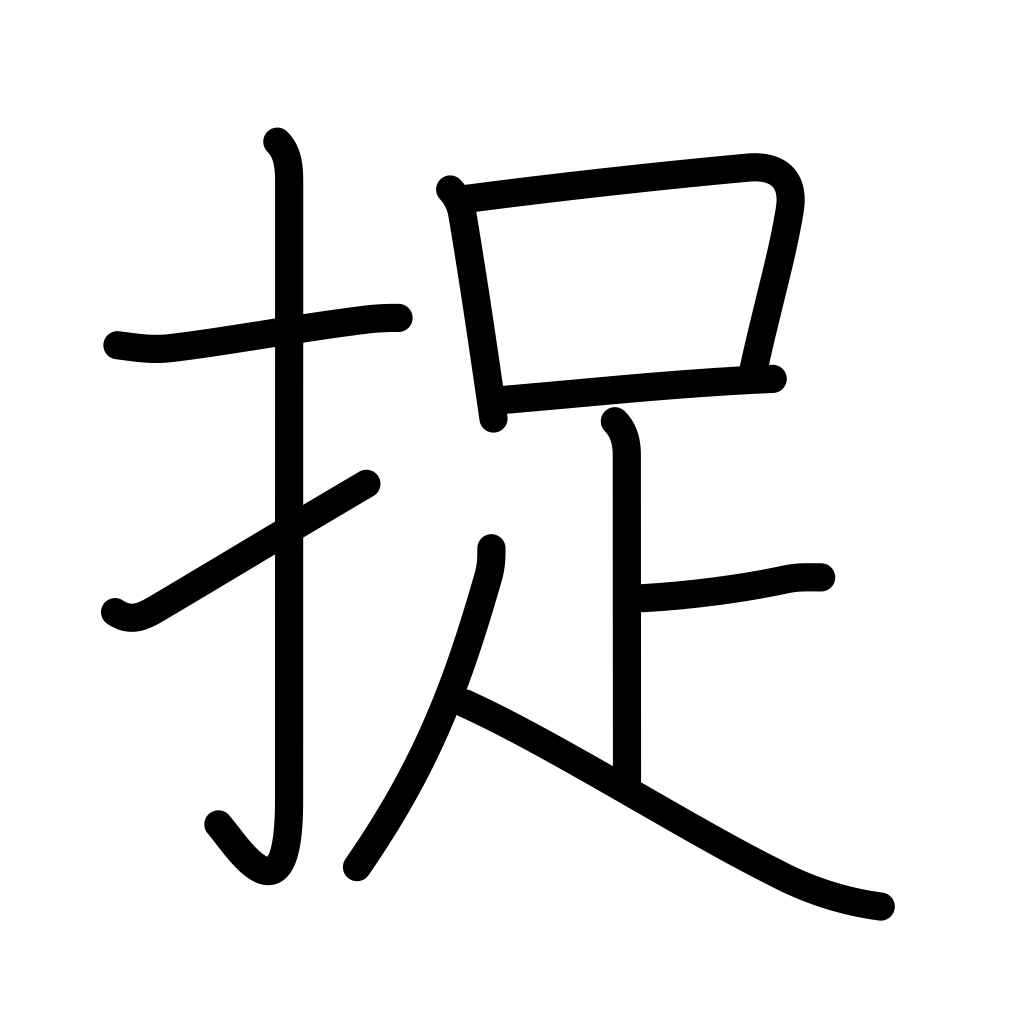
Meaning: catch, capture